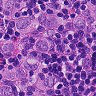
Metastatic tissue present: yes